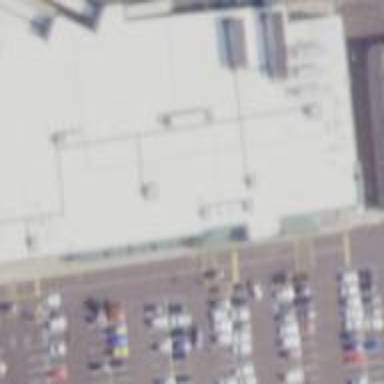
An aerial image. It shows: Supermarket building.